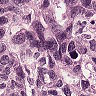
Metastatic tissue present: yes